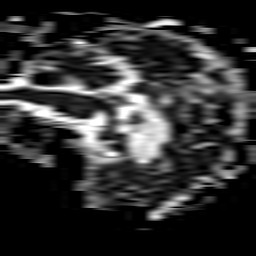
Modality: ADC
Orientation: sagittal
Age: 60
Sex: male
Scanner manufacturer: philips
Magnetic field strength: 3 T
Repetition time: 3.08 s
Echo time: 0.076 s